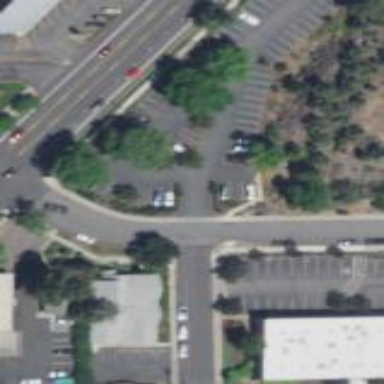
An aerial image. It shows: Parking area.